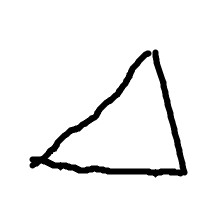
Shape: triangle